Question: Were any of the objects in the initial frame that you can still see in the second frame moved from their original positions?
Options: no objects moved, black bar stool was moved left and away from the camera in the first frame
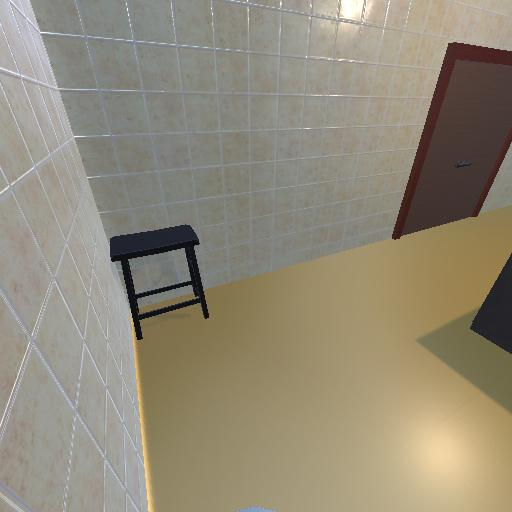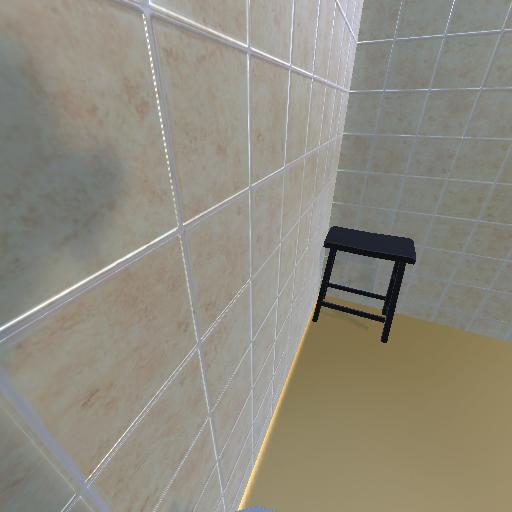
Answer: no objects moved